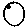
Label: moon